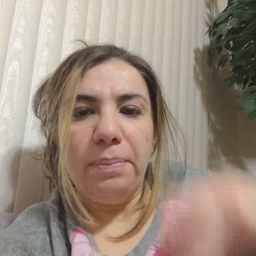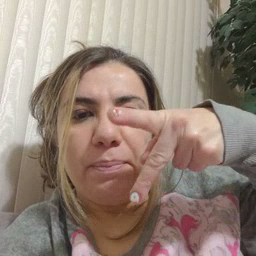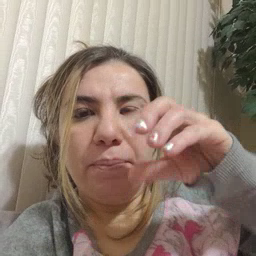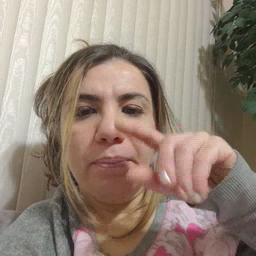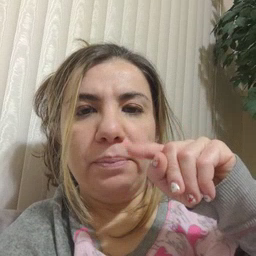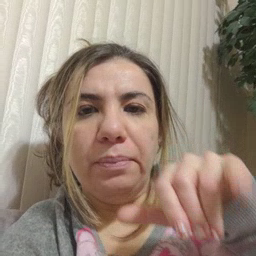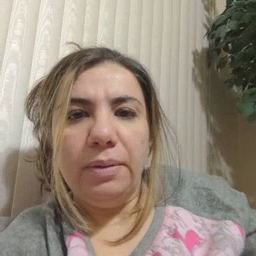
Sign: potty